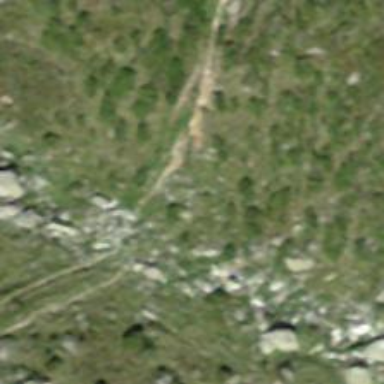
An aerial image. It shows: Path.